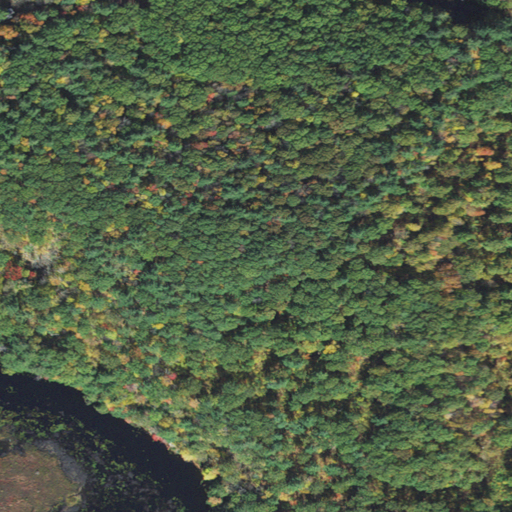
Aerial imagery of mountain in Massachusetts named Ward Hill containing deciduous forest, mixed forest, open water, shrub, evergreen forest, woody wetlands, herbaceous wetlands, open development, and grassland